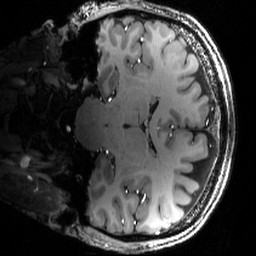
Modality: T1w
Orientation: coronal
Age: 28
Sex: male
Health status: healthy
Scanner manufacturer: siemens
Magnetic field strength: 9.4 T
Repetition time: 6.5 s
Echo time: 0.0034 s